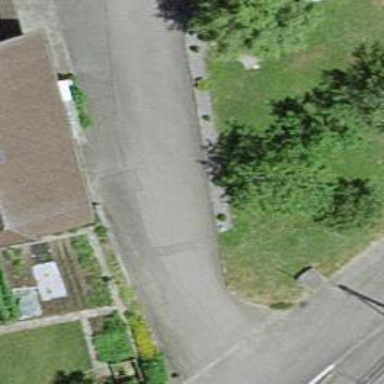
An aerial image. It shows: Paved residential road.